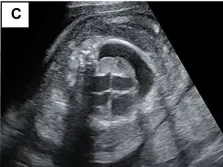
Fetal sonography and pathological findings of the proband's heart. (B) Fetal echocardiography at 25 + 4 weeks of gestation during the third pregnancy. The asterisk indicates the severely thickened myocardium, and the white arrows show the blood flow into the deep intertrabecular recesses of the left ventricle.
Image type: radiology (ultrasound)